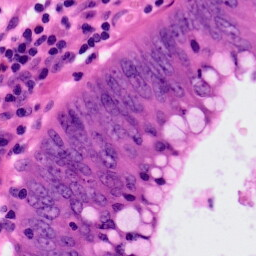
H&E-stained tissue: Colon